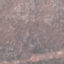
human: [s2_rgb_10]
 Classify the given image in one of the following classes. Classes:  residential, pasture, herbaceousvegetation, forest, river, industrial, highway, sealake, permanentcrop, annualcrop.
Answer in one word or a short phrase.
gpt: HerbaceousVegetation